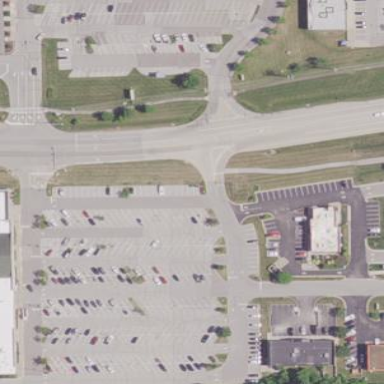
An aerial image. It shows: Retail area.